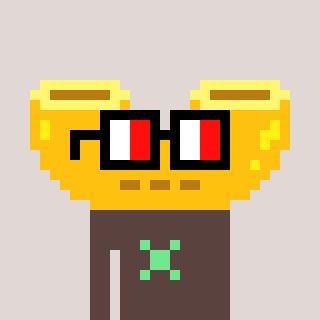
a pixel art character with square glasses with black frames and red eyes, a macaroni-shaped head and a darkbrown-colored body on a warm background